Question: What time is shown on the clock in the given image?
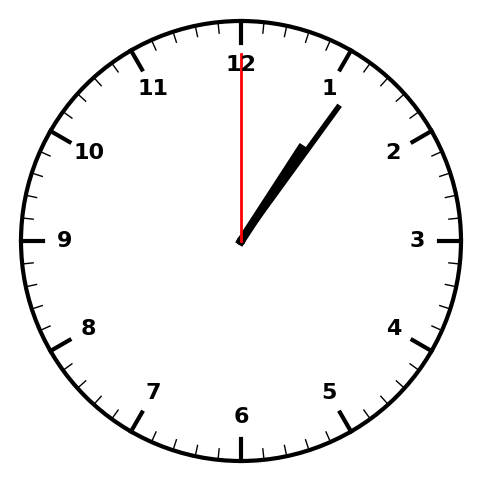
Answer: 01:06:00